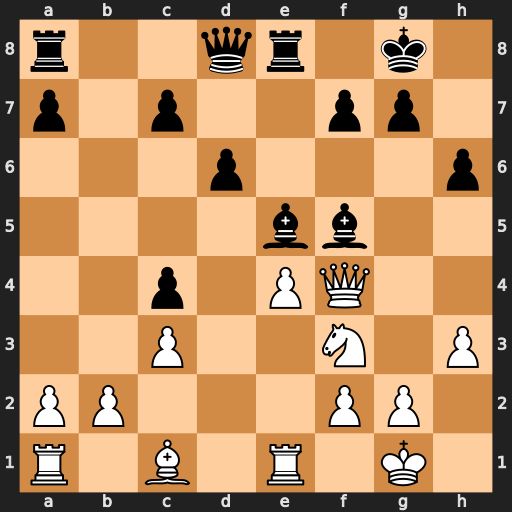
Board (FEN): r2qr1k1/p1p2pp1/3p3p/4bb2/2p1PQ2/2P2N1P/PP3PP1/R1B1R1K1
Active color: w
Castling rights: -
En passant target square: -
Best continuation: Qxf5 g6 Qg4